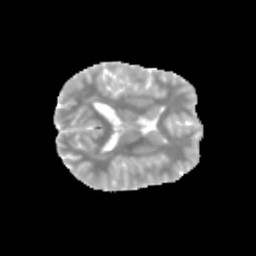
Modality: MD
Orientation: axial
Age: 13
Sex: female
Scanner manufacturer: siemens
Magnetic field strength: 3 T
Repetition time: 3.8 s
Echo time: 0.07 s